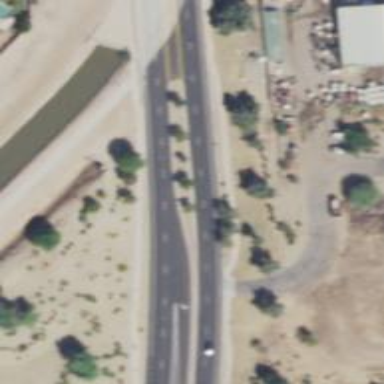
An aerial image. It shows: Secondary road with asphalt surface.